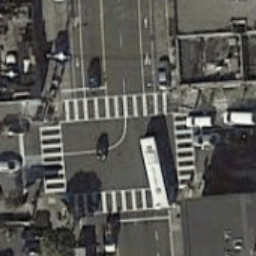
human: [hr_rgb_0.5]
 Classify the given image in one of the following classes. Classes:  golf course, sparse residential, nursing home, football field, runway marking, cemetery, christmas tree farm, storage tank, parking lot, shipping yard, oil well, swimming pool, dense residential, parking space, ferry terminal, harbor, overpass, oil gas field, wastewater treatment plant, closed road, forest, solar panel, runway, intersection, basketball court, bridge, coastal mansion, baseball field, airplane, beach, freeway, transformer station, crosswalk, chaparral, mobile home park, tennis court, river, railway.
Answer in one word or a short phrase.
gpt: crosswalk